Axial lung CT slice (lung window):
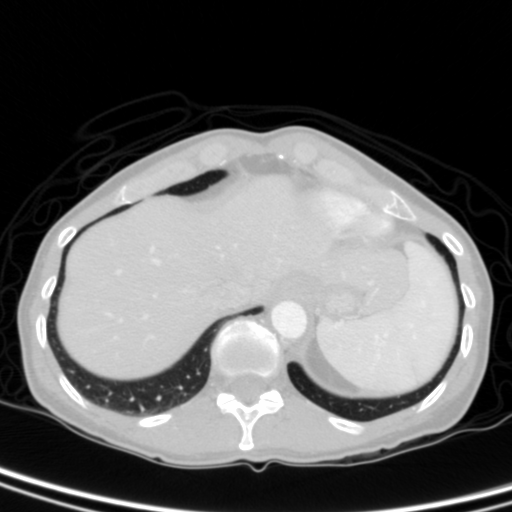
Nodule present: no